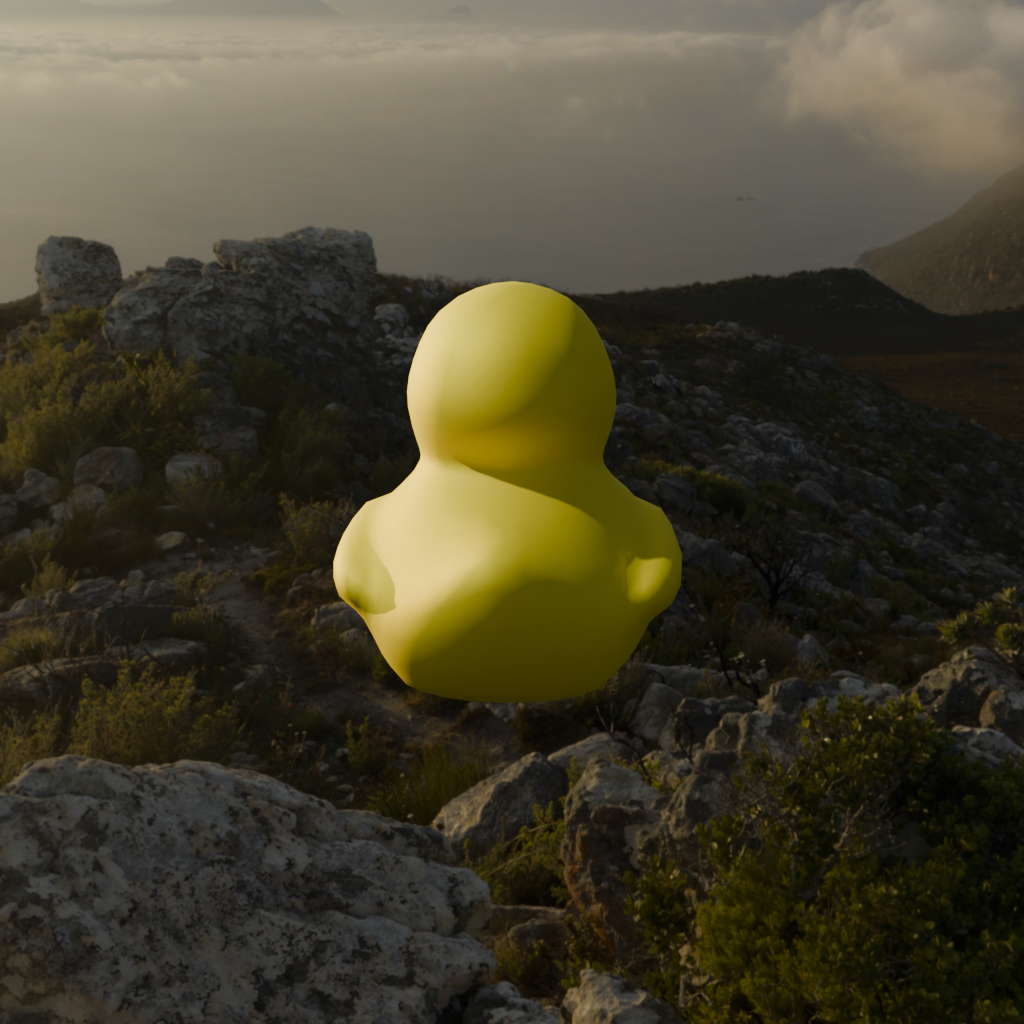
an image of a yellow rubber duck seen from <back> in a golden sunset over rocky mountains.